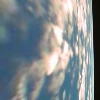
Label: cloud